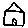
Label: house